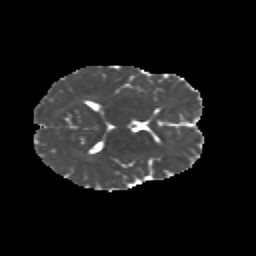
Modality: MD
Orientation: axial
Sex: female
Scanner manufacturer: siemens
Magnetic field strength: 3 T
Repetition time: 5 s
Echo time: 0.071 s